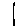
Label: line